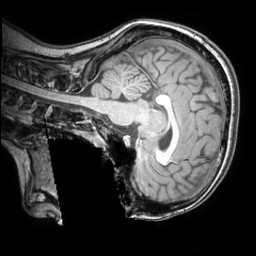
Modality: T1w
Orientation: sagittal
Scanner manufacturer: philips
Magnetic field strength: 3 T
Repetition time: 0.008066 s
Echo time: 0.003693 s